Field crop: tomato
Growth stage: 1
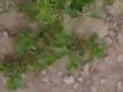
Species: portulaca